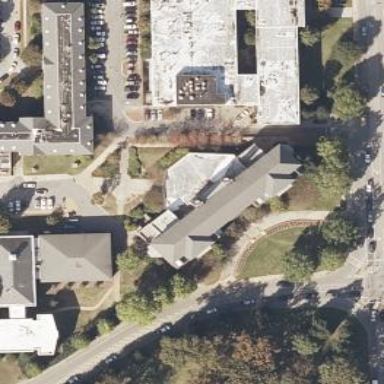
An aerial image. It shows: University building.